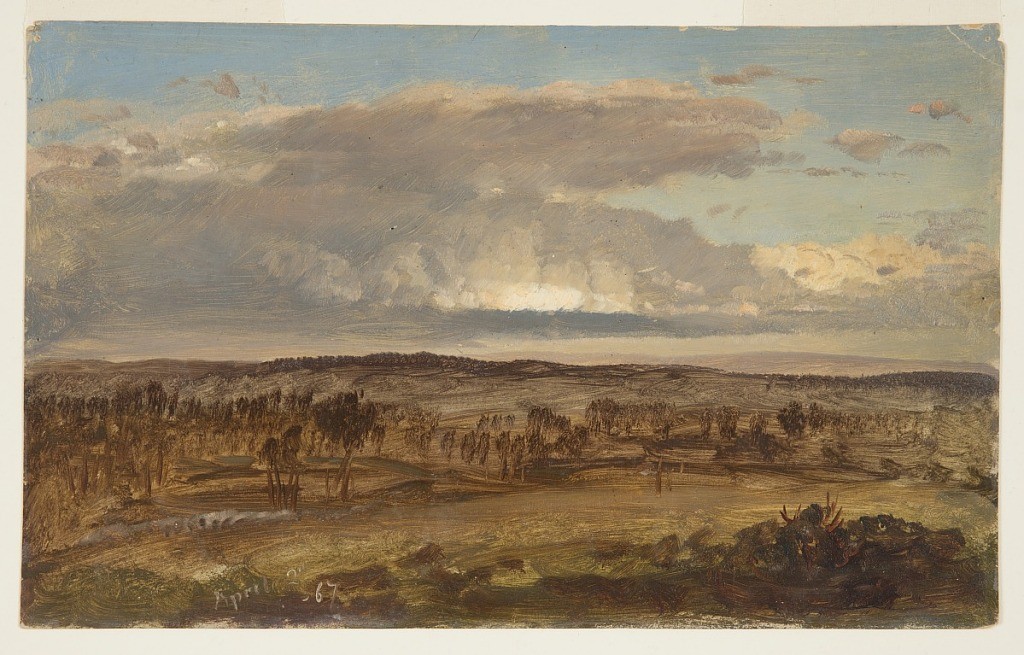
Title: View from Long Hill, Hudson, New York
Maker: Frederic Edwin Church, American, 1826–1900
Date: April 2, 1867
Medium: Oil and graphite on tan paperboard
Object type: Drawing
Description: Landscape sketch showing a view possibly looking east from the artist's property on Long Hill in Hudson, New York. Pictured from an elevated perspective, the foreground includes a wide, green field that descends to dark, wooded terrain in the middle distance. A possible stone wall is included at the base of the slope at lower left. Just beyond these woods, a low ridge of dark, wooded hills stretches horizontally across the composition, while another distant mountain range is visible in the background. Above, banks of low, puffy clouds simultaneously cast a dark shadow on the terrain below while being brightly lit by the sun's light. The sky is otherwise rendered as a gradient from deep blue to a lighter green-blue.